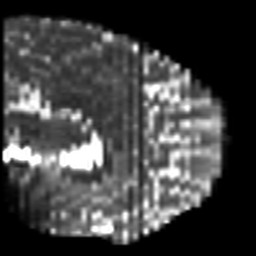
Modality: T2w
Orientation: sagittal
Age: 23
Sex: female
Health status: healthy
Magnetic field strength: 3 T
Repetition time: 7 s
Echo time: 0.0926 s